Question: being a newby IOS developer, I'm really struggling to get something basic to work.
I have a need to display this kind of custom info window upon a marker click in the google maps sdk for ios.

Any help would be appreciated.
I've already seen the third party components, but even with them I cannot get this to display. There is always a title, snippet, left image and right image part. The real question is how do you get the gold star rating in the window, with the text next to it.
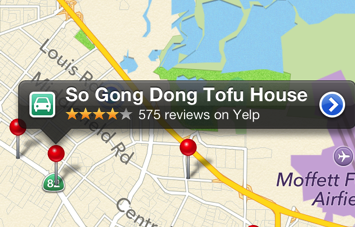
Answer: ended up using SMCalloutView @ <URL>